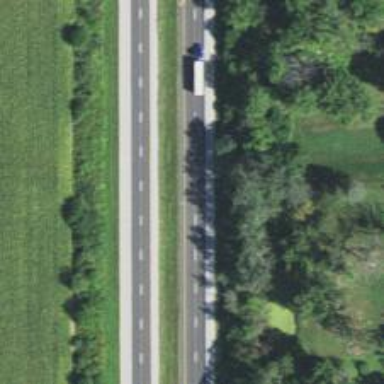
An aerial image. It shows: Trunk highway.